Interaction volume radius: 5 \u00c5
Interaction volume height: 10 \u00c5
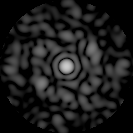
Disorder parameter: 0.8542